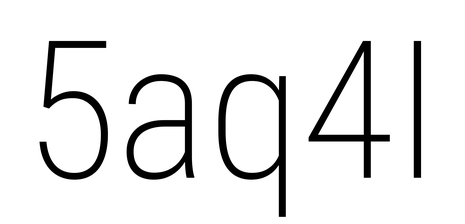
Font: Roboto_Condensed_ExtraLight